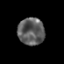
Tissue: prostate
Cell type: T cells
Senescence score: 0.3091
Nuclear area (px): 707
Mean DAPI intensity: 93.812